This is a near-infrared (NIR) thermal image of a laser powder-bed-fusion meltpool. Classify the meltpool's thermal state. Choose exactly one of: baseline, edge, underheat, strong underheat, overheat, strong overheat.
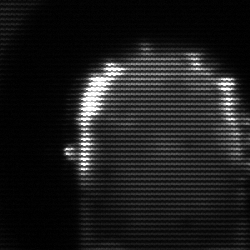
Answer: baseline